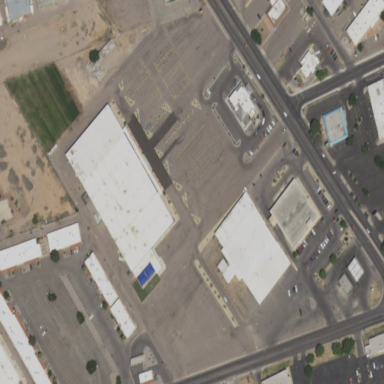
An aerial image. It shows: Retail area.